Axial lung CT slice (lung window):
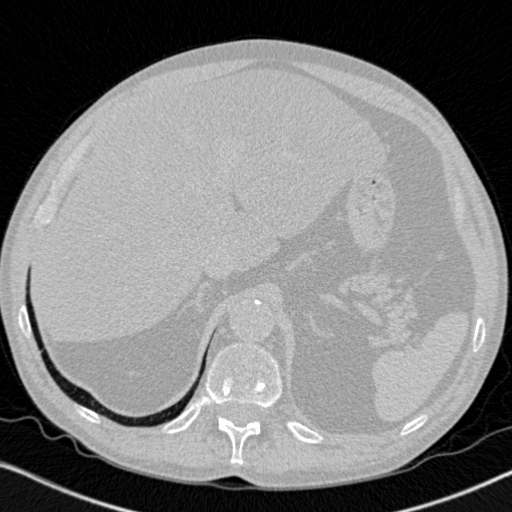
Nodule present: no